Aerial crown-view tile of a tropical tree (Barro Colorado Island, Panama), acquired 20250616:
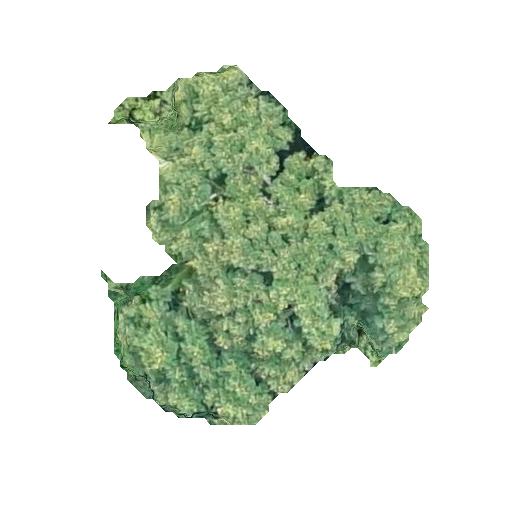
Species: Jacaranda copaia
GBIF accepted scientific name: Jacaranda copaia
Crown area: 106.805 m²